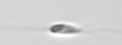
Label: flagellate_morphotype3